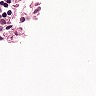
Metastatic tissue present: no